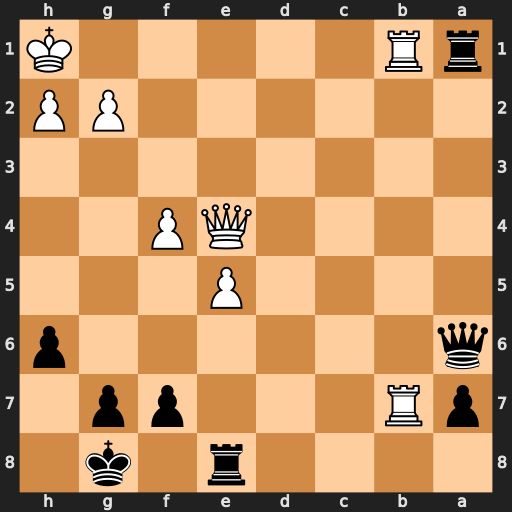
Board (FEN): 4r1k1/pR3pp1/q6p/4P3/4QP2/8/6PP/rR5K
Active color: b
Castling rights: -
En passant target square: -
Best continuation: Qf1+ Rxf1 Rxf1#